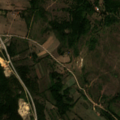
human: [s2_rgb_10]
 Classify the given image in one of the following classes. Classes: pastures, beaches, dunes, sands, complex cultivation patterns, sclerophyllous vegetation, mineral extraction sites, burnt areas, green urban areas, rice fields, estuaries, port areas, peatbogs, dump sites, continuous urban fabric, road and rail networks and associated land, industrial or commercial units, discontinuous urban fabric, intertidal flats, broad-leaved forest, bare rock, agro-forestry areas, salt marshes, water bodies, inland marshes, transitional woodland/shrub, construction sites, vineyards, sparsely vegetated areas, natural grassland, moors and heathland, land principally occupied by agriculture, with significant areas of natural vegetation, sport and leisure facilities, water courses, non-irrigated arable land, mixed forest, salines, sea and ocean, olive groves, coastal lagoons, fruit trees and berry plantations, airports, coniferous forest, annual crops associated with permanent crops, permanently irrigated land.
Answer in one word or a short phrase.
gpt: pastures, land principally occupied by agriculture, with significant areas of natural vegetation, broad-leaved forest, transitional woodland/shrub